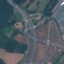
Land use / land cover: Highway